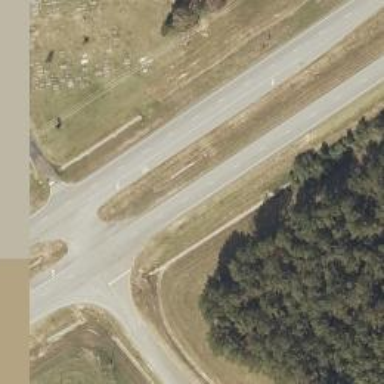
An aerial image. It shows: Expressway with dual carriageway. The highway has asphalt surface.